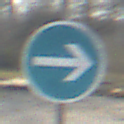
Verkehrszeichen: VorgeschriebeneFahrtrichtungHierRechts
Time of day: MorningAfternoon
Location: Outdoor (Suburban)
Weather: PartlyCloudy
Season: NotSpecified
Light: Natural